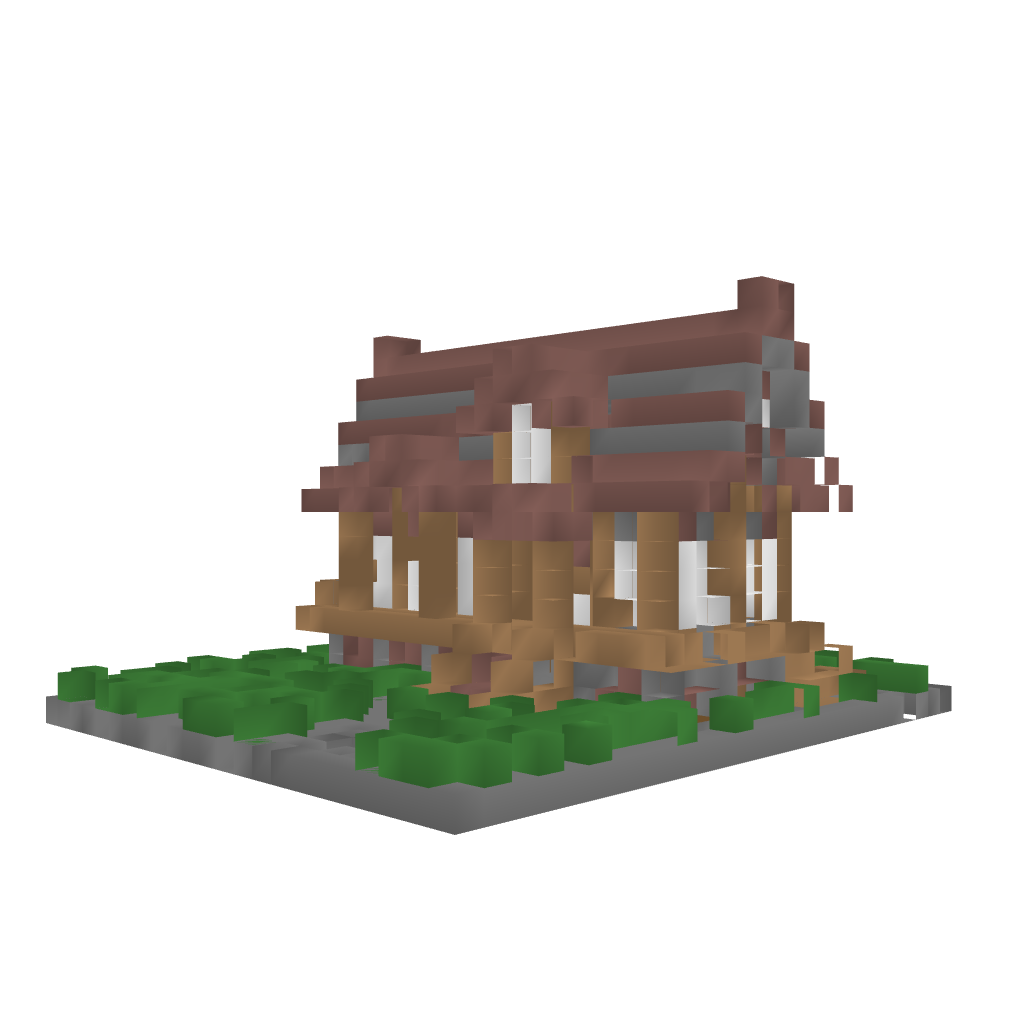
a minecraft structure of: Medieval House #1 by iEdgy good quality